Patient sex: F
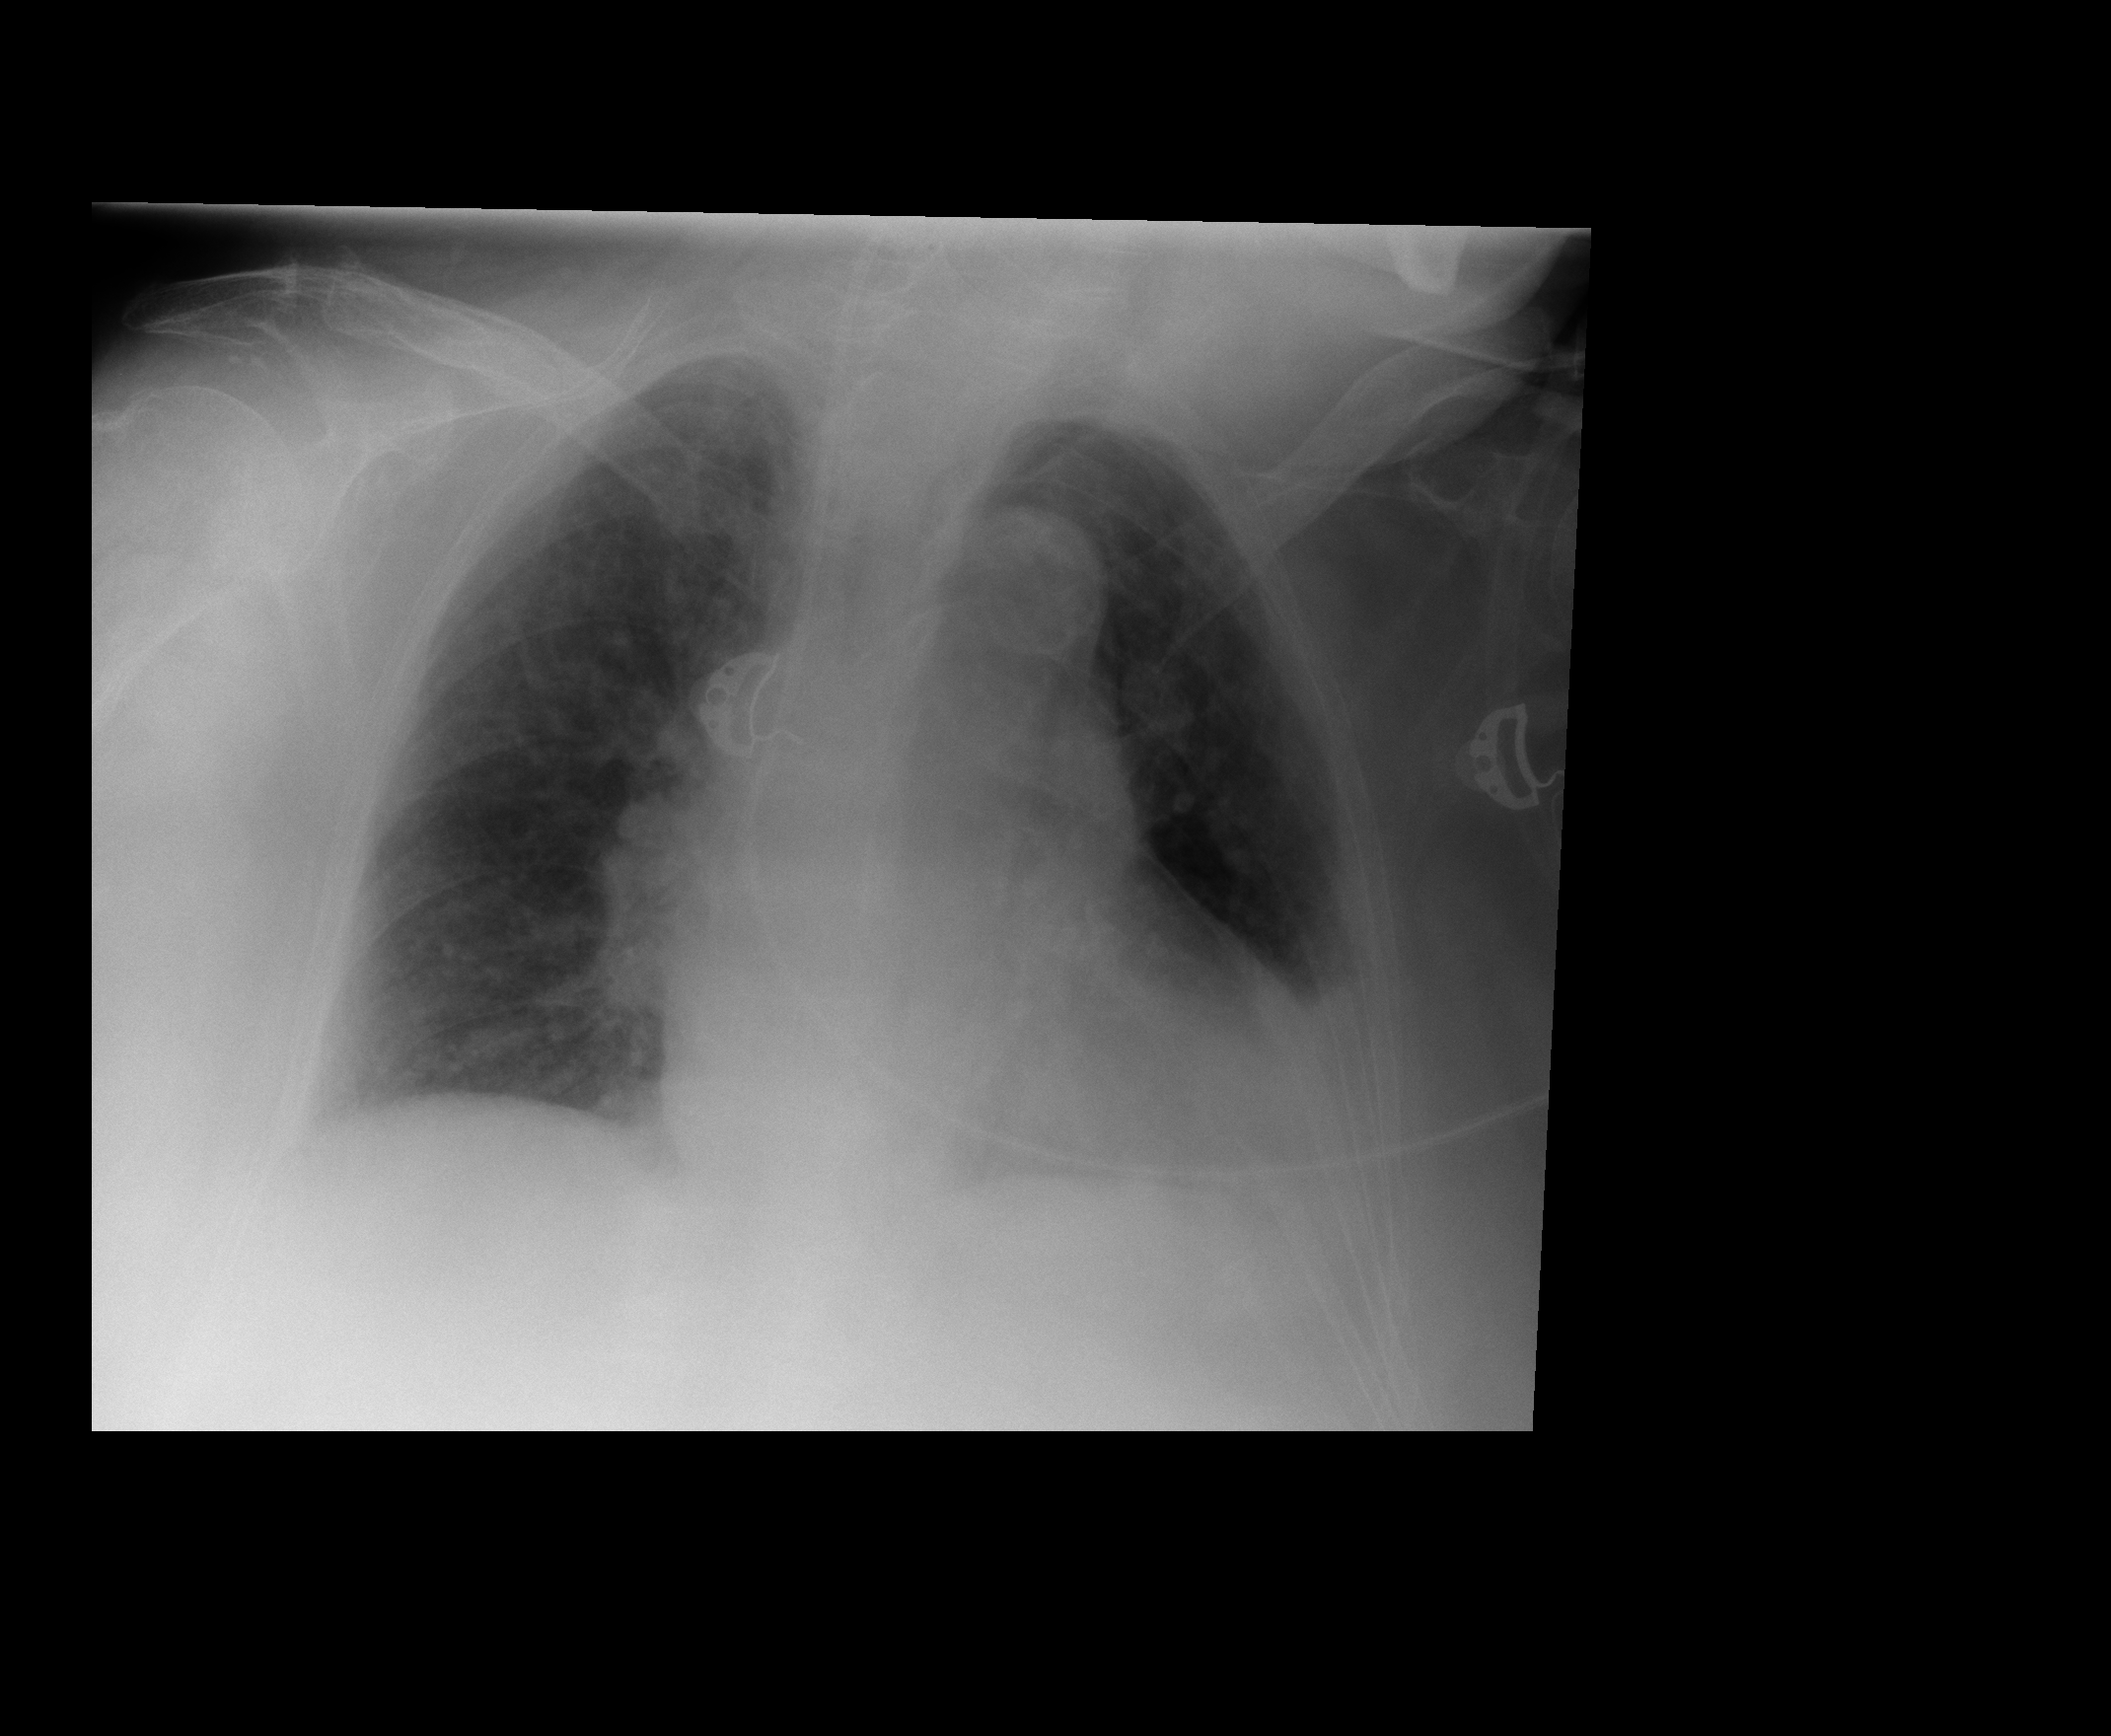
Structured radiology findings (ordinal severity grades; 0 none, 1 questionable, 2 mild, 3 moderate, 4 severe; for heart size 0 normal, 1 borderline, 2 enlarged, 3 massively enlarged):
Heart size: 2
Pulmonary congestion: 1
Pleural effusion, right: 0
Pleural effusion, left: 0
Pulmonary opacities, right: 0
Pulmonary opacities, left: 0
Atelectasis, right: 0
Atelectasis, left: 1